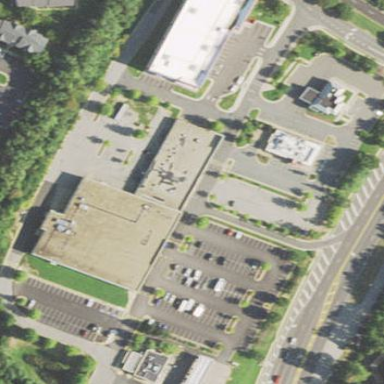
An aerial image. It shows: Retail building.